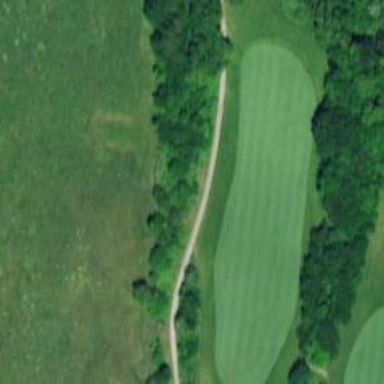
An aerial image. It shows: Service road designated as golf cart path.